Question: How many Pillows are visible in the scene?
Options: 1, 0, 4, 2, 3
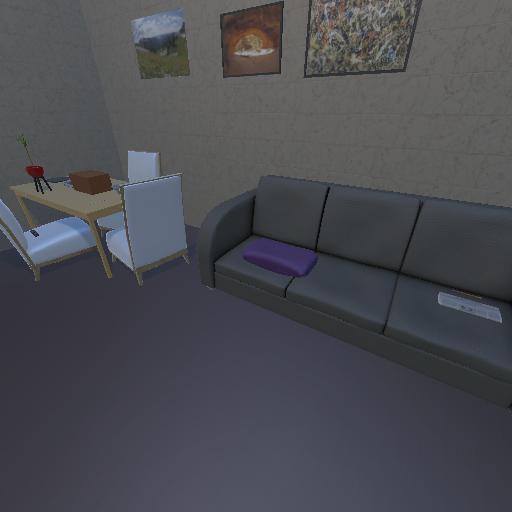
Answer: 1